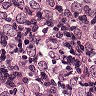
Metastatic tissue present: yes